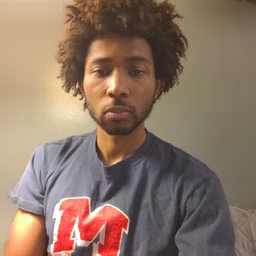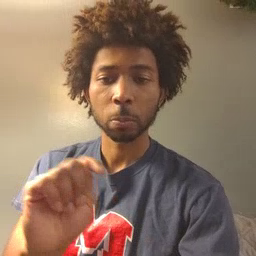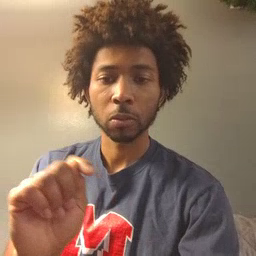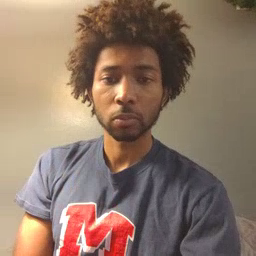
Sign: potty